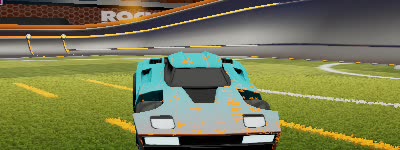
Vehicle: breakout